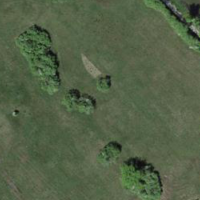
EUNIS habitat code: 16
Species observed at this site:
Neottia ovata
Colchicum autumnale